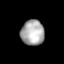
Tissue: lung
Cell type: Endothelial cells
Senescence score: 0.5505
Nuclear area (px): 574
Mean DAPI intensity: 171.99